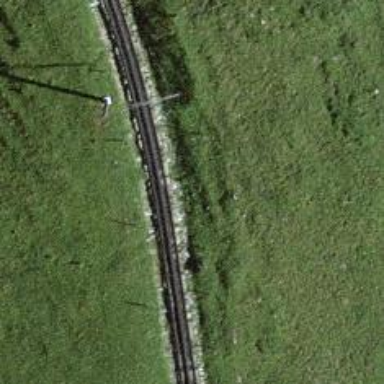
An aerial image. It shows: Narrow-gauge railway track electrified by contact line.